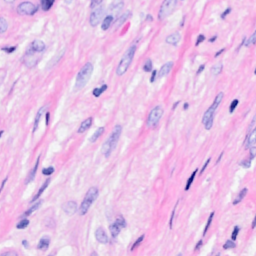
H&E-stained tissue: Breast